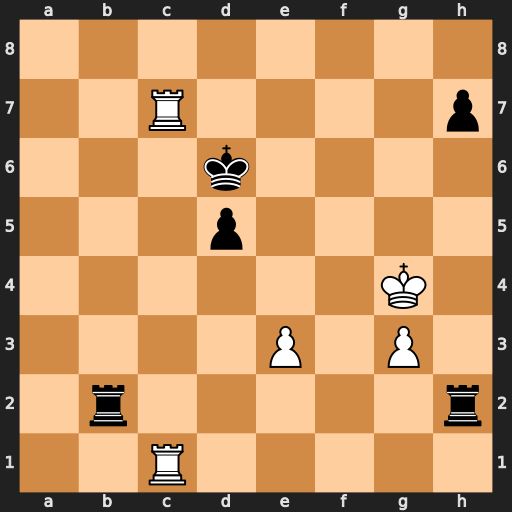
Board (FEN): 8/2R4p/3k4/3p4/6K1/4P1P1/1r5r/2R5
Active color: w
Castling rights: -
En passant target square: -
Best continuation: R1c6+ Ke5 Re7#